Brain MRI, t2w sequence, axial 2D slice.
Patient: age 41, sex M, weight 95 kg, height 1.95 m
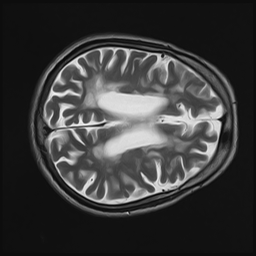